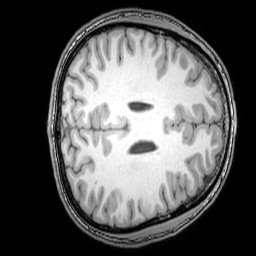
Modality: T1w
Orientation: axial
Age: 26
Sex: male
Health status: healthy
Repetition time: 0.081 s
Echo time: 0.037 s